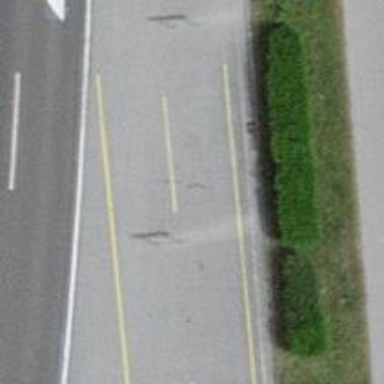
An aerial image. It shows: Block barrier.